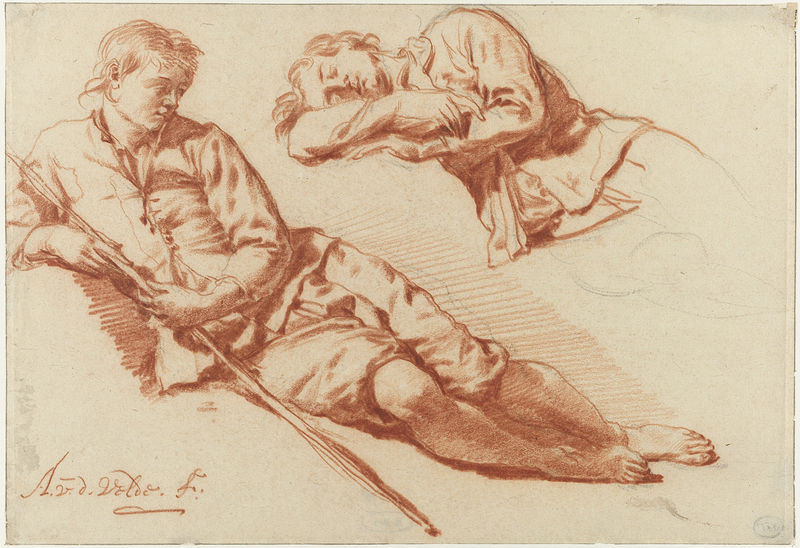
Titel: Twee studies van een liggende herder
Künstler: Adriaen van de Velde
Standort: Amsterdam
Institution: Rijksmuseum
Schlagwörter: kopf, mann, schatten, schlaf, finger, frisur, haar, nase, skizze, zeichnung, rot, hemd, hose, jacke, jung, arm, augen, gesicht, kragen, ärmel, signatur, auge, haare, blatt, locken, stock, beine, bein, schrift, papier, liegen, ruhen, schlafen, schlafend, stab, studie, pause, rast, füsse, junge, verträumt, liegend, zehen, barfuss, knabe, fuss, schraffur, bleistift, studien, entspannung, jüngling, zeichnen, wams, skizzen, rötel, graphit, kniehose, grafit, rötelzeichnung, fecit